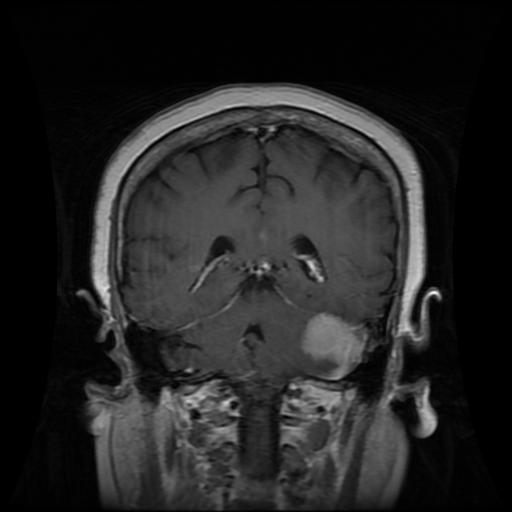
Label: meningioma